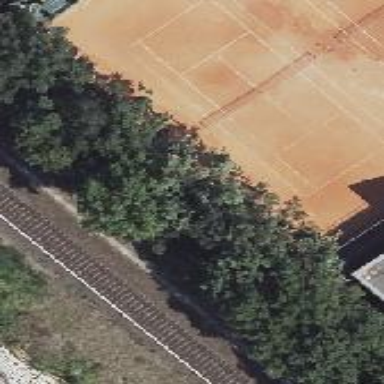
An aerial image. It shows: Sandy tennis court in leisure land pitch.